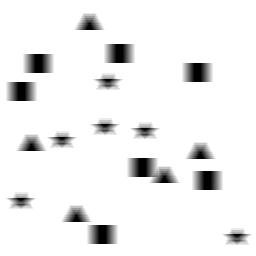
Squares: 7
Triangles: 5
Stars: 6
Total shapes: 18